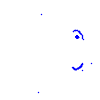
Particle: kaon